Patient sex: M
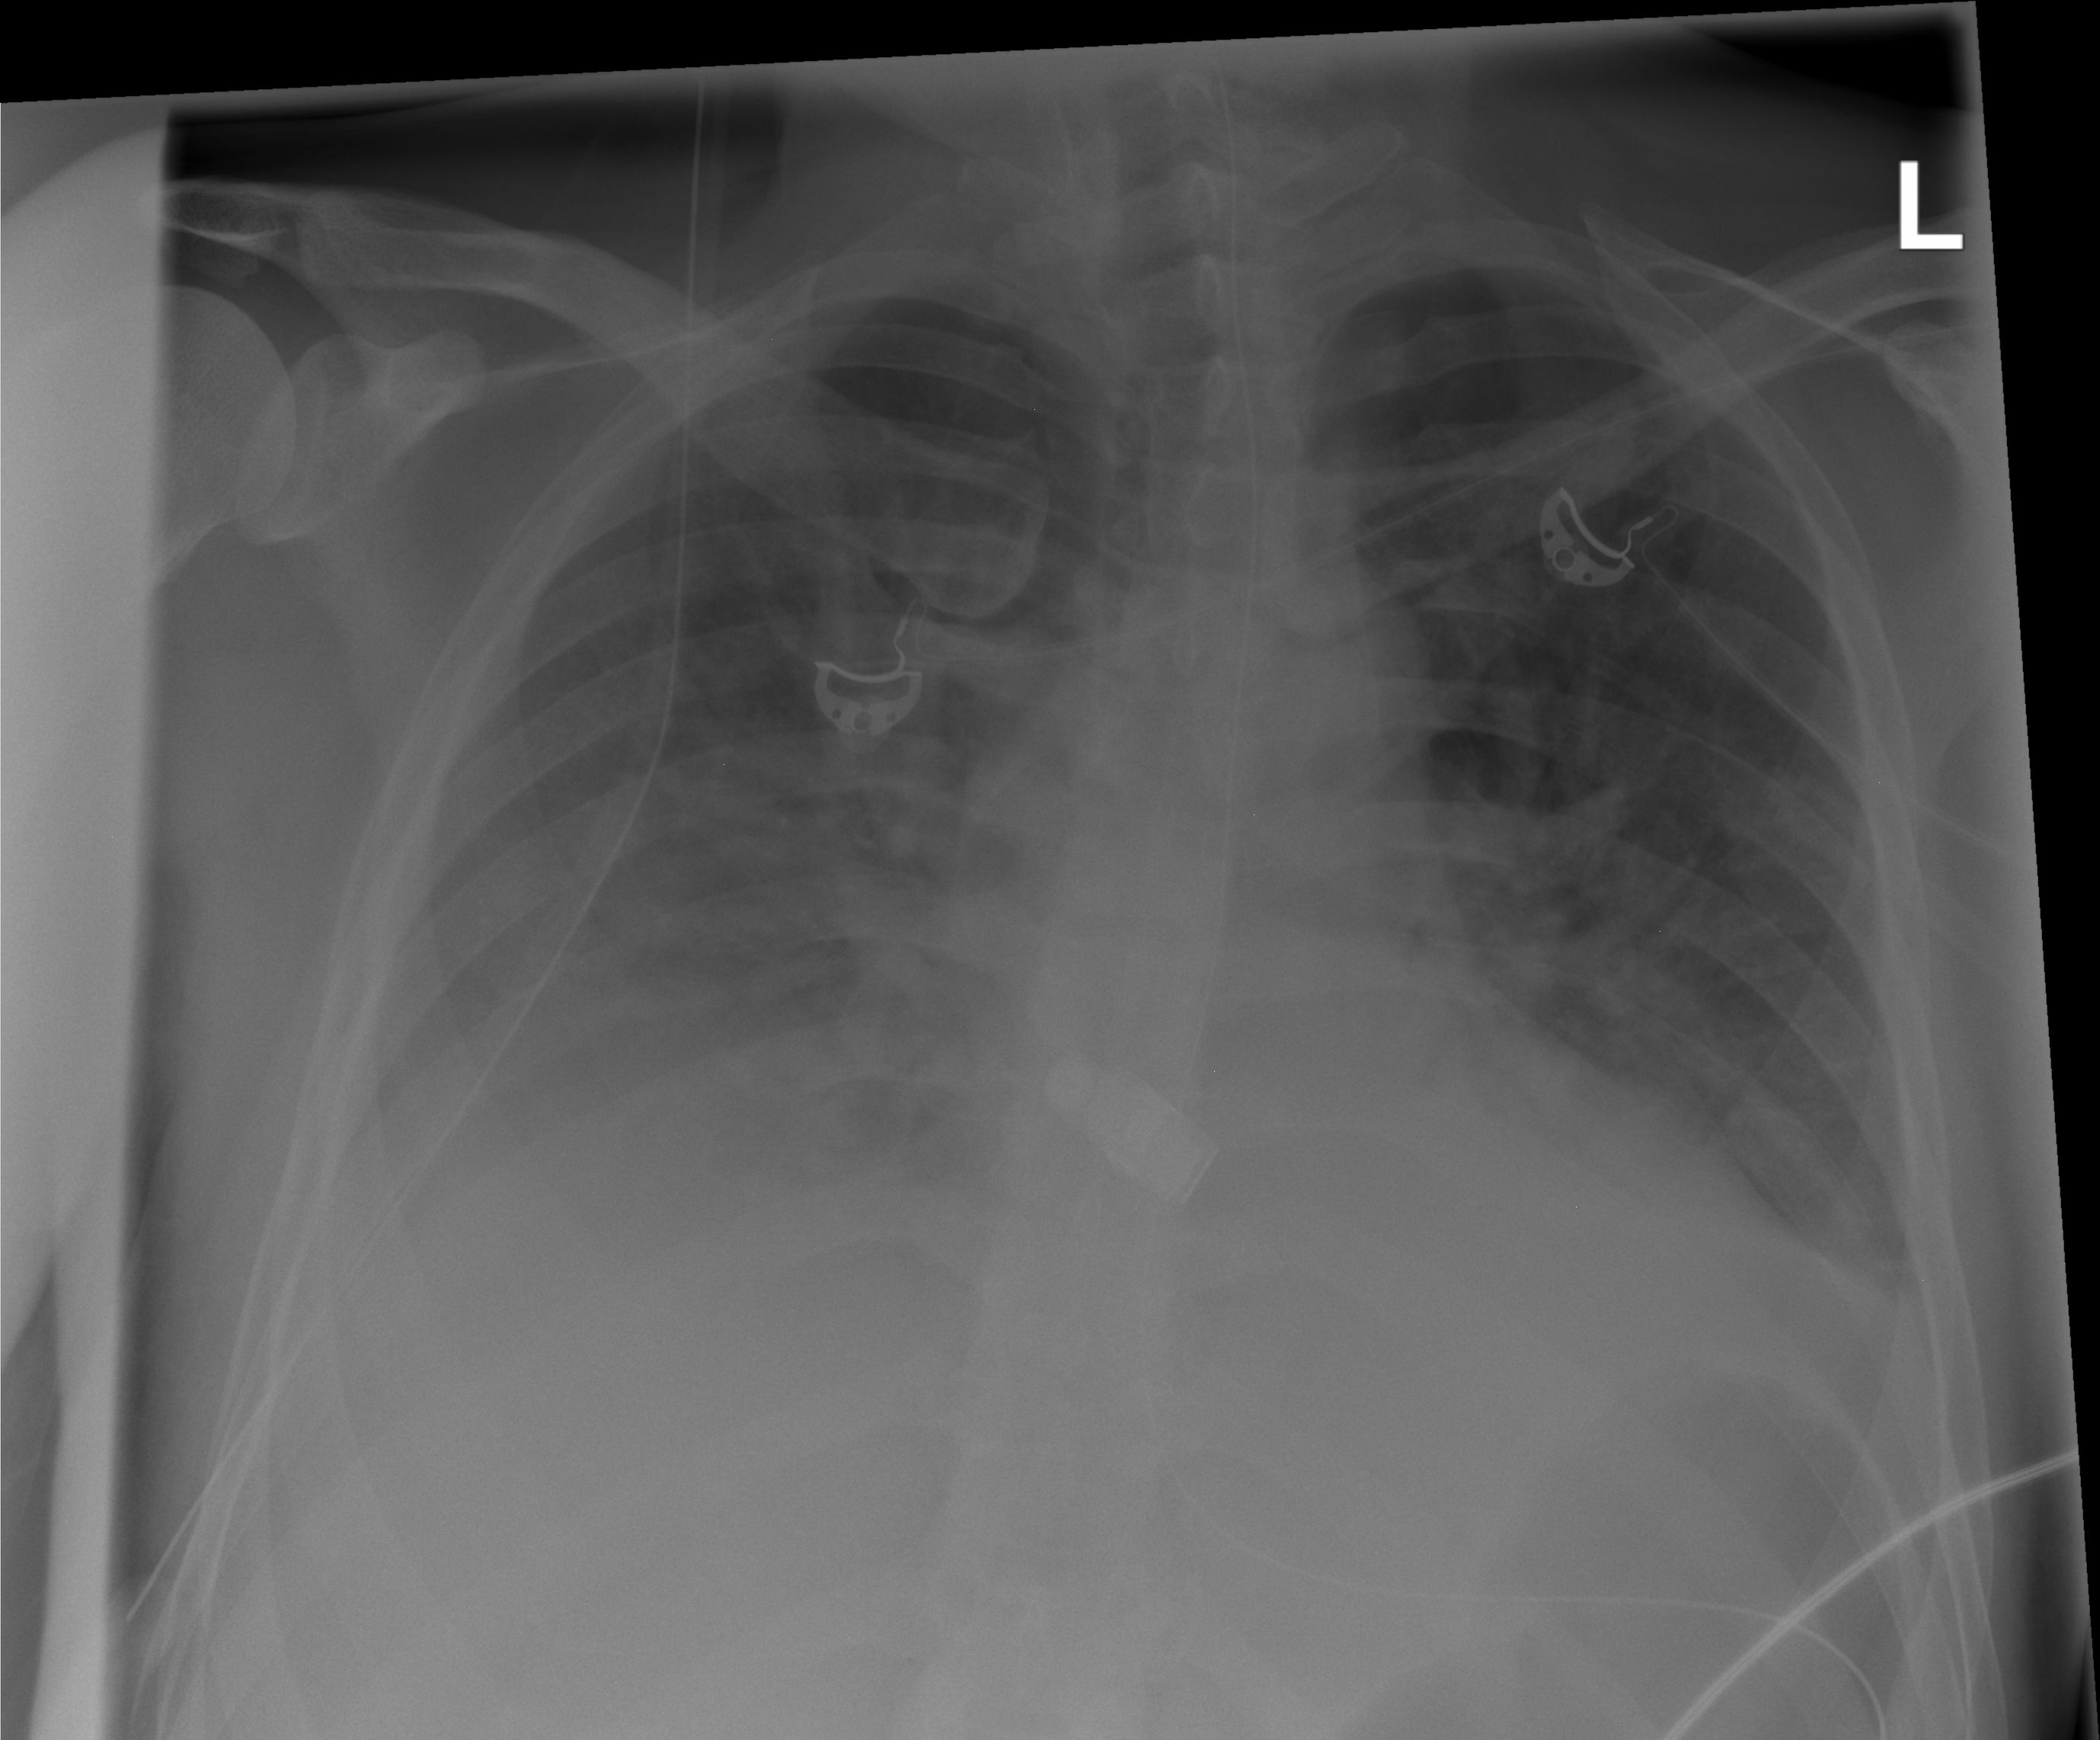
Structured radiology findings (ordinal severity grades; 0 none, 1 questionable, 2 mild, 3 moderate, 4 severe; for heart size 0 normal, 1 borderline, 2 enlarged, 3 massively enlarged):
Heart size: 0
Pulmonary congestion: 0
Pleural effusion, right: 3
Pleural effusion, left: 2
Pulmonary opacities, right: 1
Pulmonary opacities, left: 0
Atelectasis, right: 2
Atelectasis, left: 0